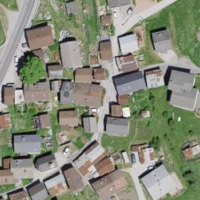
EUNIS habitat code: 54
Species observed at this site:
Chelidonium majus
Datura stramonium